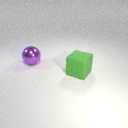
large purple metal sphere behind large green rubber cube